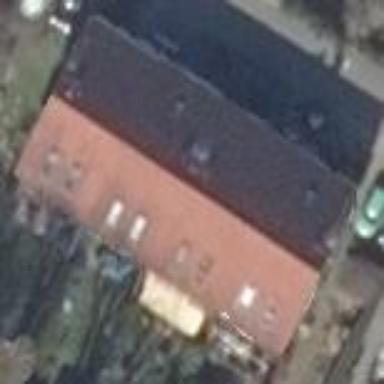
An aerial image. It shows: Terrace building with gabled roof.